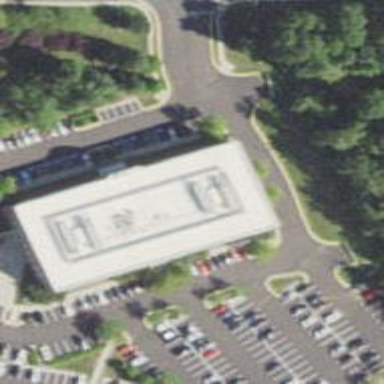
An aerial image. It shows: Office building with flat roof.